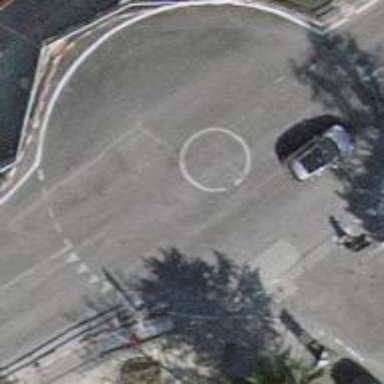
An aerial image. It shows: Mini roundabout on the road.